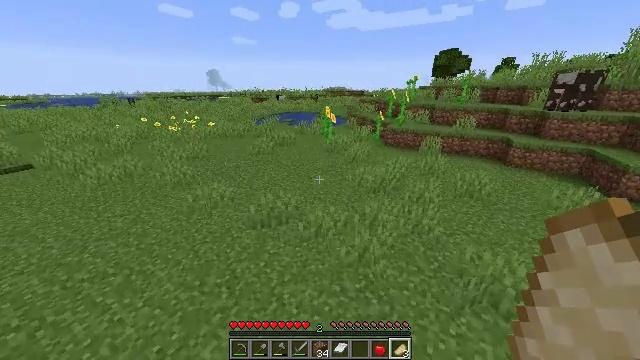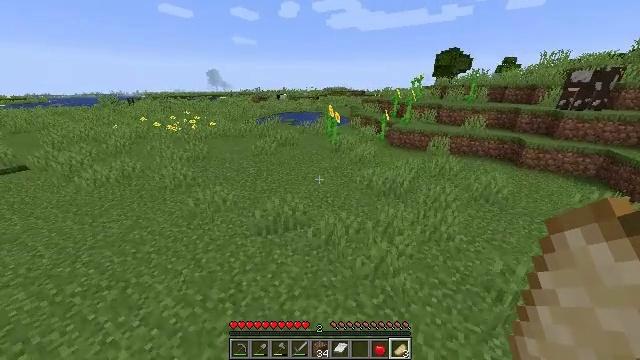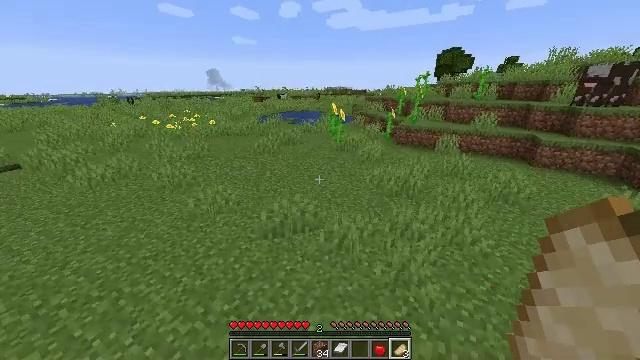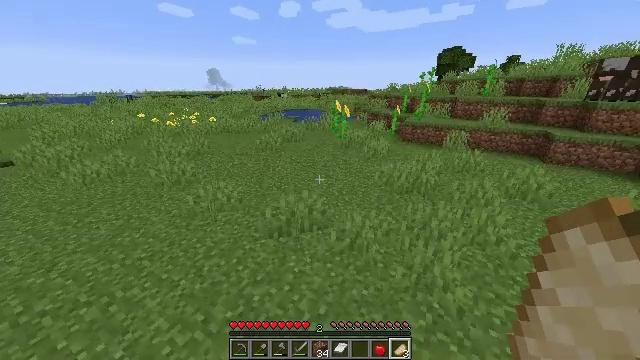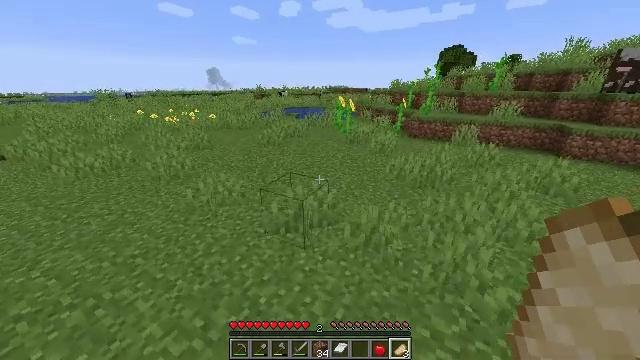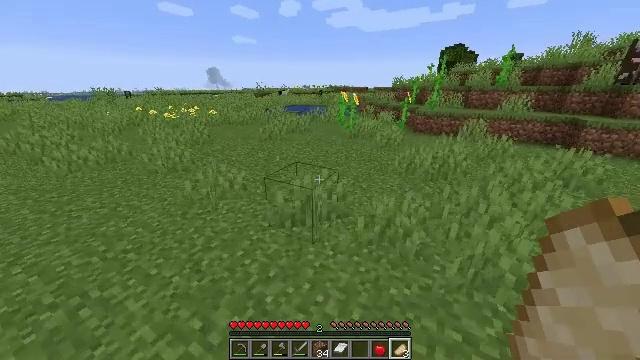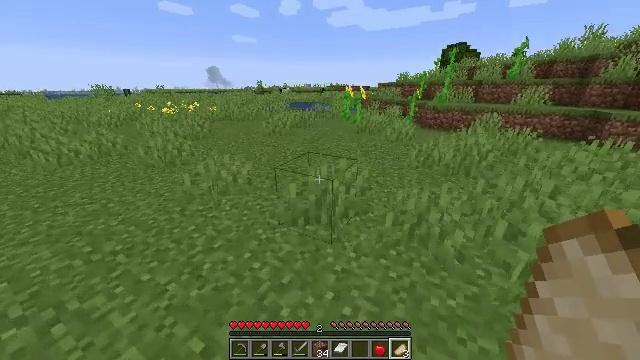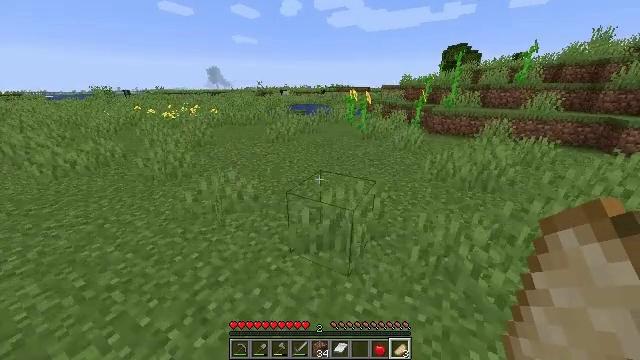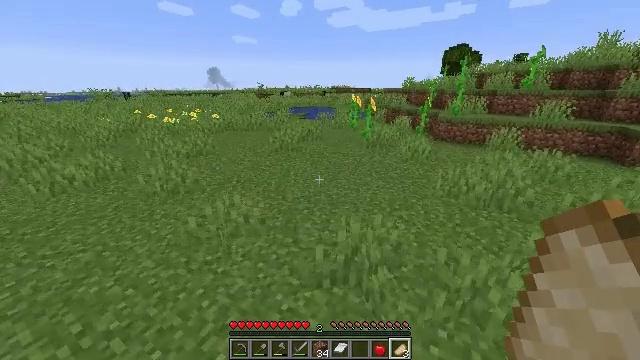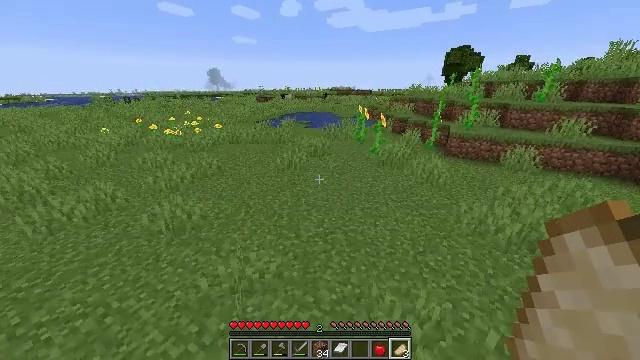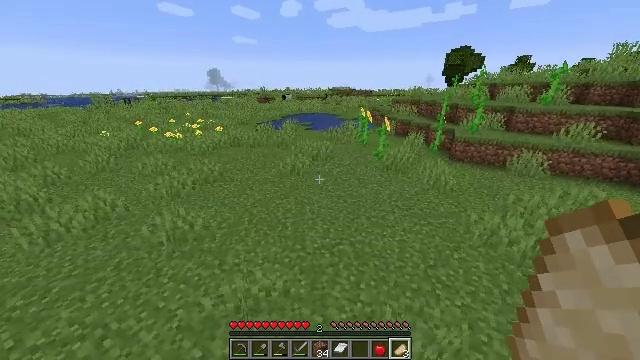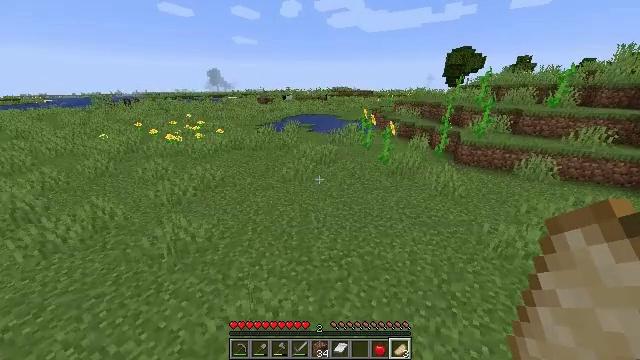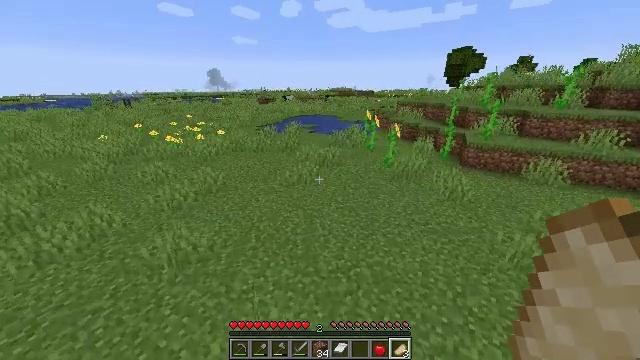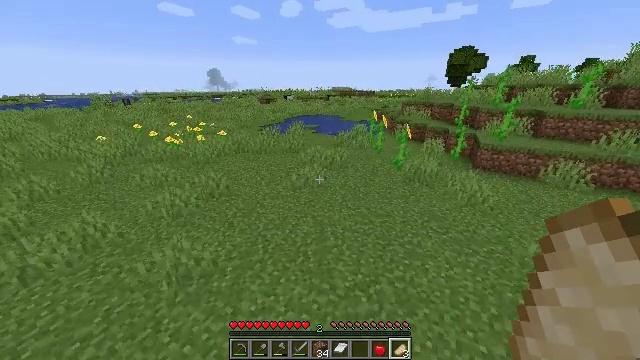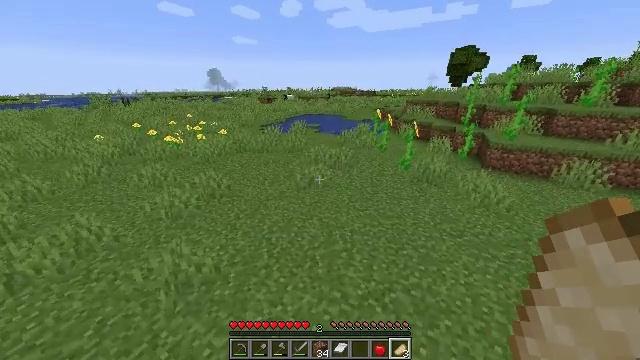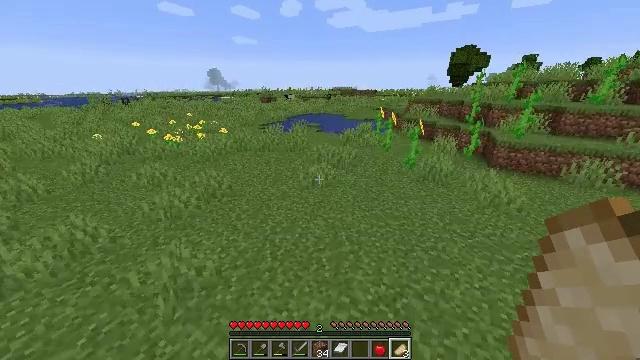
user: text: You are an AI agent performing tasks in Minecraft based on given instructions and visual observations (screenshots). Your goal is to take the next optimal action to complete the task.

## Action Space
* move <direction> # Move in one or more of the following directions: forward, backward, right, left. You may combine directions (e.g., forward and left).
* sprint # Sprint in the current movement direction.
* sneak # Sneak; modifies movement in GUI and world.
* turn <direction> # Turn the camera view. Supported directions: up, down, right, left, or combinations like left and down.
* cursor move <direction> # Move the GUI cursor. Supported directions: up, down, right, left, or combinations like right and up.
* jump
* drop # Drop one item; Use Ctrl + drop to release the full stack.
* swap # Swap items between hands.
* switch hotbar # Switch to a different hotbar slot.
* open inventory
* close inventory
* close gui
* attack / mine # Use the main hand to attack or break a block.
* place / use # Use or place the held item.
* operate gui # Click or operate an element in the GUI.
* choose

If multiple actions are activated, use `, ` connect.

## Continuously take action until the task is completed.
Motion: motion action
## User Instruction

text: Break the clay block to collect it.
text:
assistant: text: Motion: move forward and move left, sprint, jump
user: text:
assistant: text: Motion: move forward and move left, sprint, jump
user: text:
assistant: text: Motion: move forward and move left, sprint, jump
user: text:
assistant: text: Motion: move forward and move left, sprint, jump
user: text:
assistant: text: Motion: move forward and move left, sprint, jump
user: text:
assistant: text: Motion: move forward and move left, sprint, jump
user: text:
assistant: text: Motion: move forward and move left, sprint, jump
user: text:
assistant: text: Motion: move forward and move left, sprint, jump
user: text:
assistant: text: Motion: move forward and move left, sprint, jump
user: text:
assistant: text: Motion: move forward and move left, sprint, jump
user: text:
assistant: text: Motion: move forward and move left, sprint, jump
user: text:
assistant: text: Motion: move forward and move left, sprint, jump
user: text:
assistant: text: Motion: move forward and move left, sprint, jump
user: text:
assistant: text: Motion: move forward and move left, sprint, jump
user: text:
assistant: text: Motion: move forward and move left, sprint, jump
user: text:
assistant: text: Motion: move forward and move left, sprint, jump
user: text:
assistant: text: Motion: move forward and move left, sprint, jump
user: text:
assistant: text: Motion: move forward and move left, sprint, jump
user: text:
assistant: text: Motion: move forward and move left, sprint, jump
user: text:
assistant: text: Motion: move forward and move left, sprint, jump
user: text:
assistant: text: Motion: move forward and move left, sprint, jump
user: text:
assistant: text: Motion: move forward and move left, sprint, jump
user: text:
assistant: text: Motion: move forward and move left, sprint, jump
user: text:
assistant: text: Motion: move forward and move left, sprint, jump
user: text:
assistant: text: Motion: move forward and move left, sprint, jump
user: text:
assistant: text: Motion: move forward and move left, sprint, jump
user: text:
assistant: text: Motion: move forward and move left, sprint, jump
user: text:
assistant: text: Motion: move forward and move left, sprint, jump
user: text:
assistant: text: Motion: move forward and move left, sprint
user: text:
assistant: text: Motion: move forward and move left, sprint